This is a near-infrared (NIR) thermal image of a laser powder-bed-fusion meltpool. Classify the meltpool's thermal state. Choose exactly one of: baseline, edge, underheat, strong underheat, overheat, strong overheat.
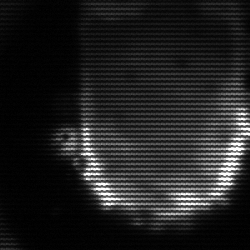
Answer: baseline